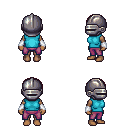
a pixel art fantasy rpg character, female body template, human, dark skin, teal sleeveless shirt, magenta pants, ruby red plain hairstyle, metal helm, white cloth bracers, four views (front, back, left, right), 2x2 character sprite sheet, small pixel art, hard edges, no anti-aliasing